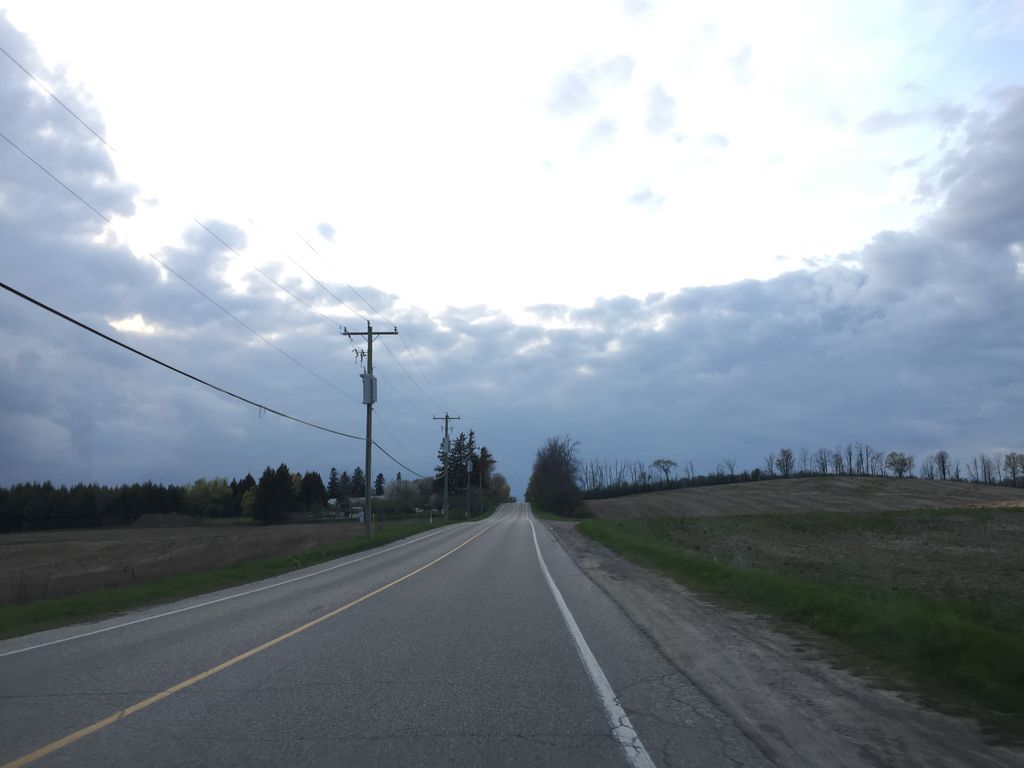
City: kitchener-waterloo